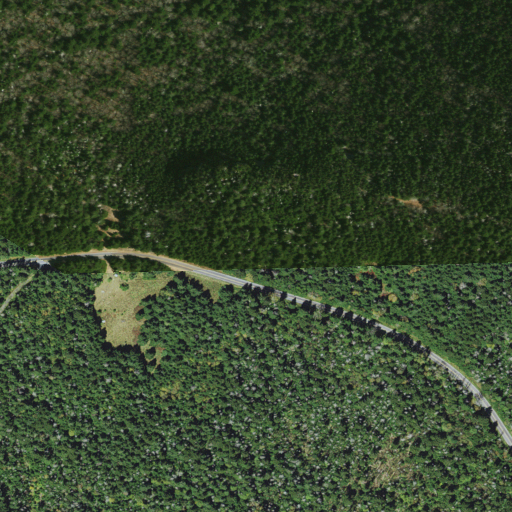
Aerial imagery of gap in North Carolina named Toll House Gap containing evergreen forest, open development, mixed forest, medium intensity development, and low intensity development